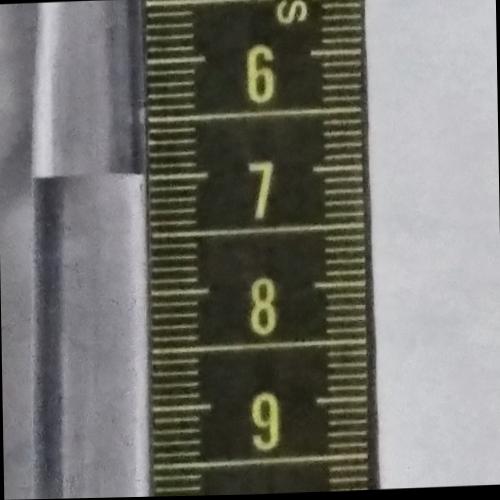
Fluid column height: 7.0 cm